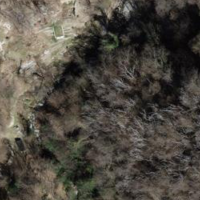
EUNIS habitat code: 44
Species observed at this site:
Cytisus scoparius
Cephalanthera longifolia